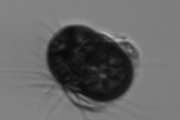
Label: Mesodinium